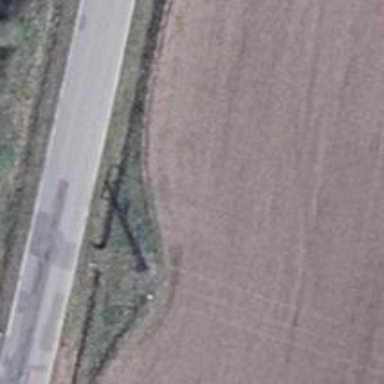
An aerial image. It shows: Power pole.